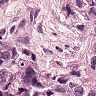
Metastatic tissue present: yes